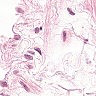
Metastatic tissue present: no